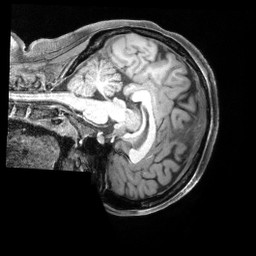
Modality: T1w
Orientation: sagittal
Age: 26
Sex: female
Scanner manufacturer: siemens
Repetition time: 2.4 s
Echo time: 0.00231 s